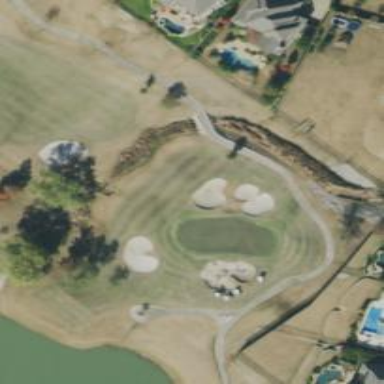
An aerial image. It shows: Golf hole.